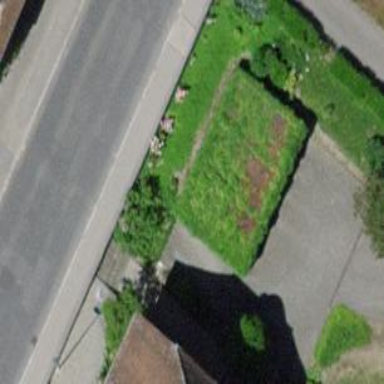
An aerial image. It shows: Garage building.